Interaction volume radius: 5 \u00c5
Interaction volume height: 20 \u00c5
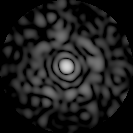
Disorder parameter: 0.8604